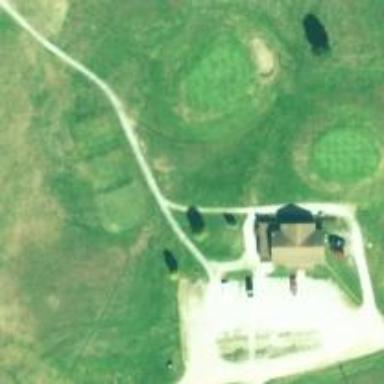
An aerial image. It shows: Service road designated as golf cart path.